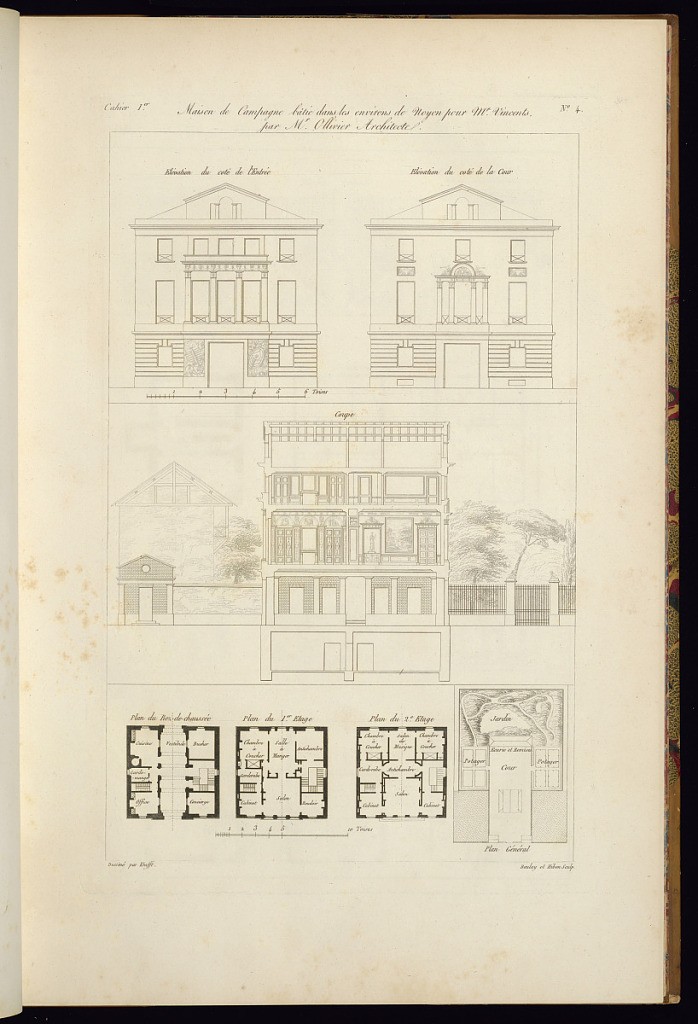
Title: Maison de Campagne bâtie dans les environs de Noyen pour Mr Vincents par Mr Ollivier Architecte
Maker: Jean-Charles Krafft, French, 1764 - 1833
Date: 1812
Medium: Etching and engraving on paper
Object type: Print
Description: An architectural print illustrating a country house with two exterior elevations, a section view of the interiors, three floor plans for the ground floor, first, and, second floors, along with a general plan of the building within its surrounding landscape. The house features neoclassical motifs, columns, friezes, statues, and decorative paneling. The plate is titled, numbered, and signed.